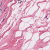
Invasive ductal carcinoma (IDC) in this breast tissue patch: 1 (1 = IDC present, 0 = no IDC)